Interaction volume radius: 10 \u00c5
Interaction volume height: 10 \u00c5
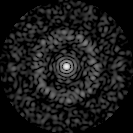
Disorder parameter: 0.875